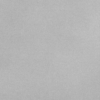
Label: dusty